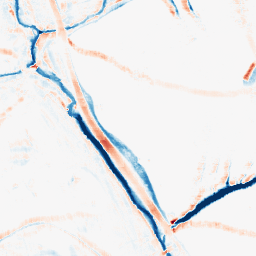
Category: morphological
Decomposition family: morphological_rect
Decomposition parameters: operation: average
width: 10
height: 10
Upsampling method: regularized
Upsampling parameters: scale: 2
lambda_reg: 0.001
Upsampling scale: 2